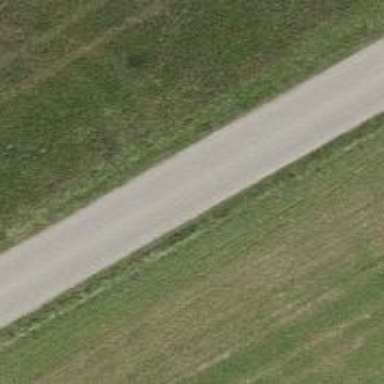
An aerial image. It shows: Unclassified road passing through agricultural land.